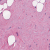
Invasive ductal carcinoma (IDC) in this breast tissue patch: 1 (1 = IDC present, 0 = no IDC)